Question: I am attempting to extract the partition values from the 'cld()' function in 'kml' package. The data is longitudinal (5 points) and from 7 tokens. When I use the 'cld()' function, it gives me the partitions in a plot where I can see the lines (red and green in the plot). However, I want to find a way (specifically, a line code) that allows me to extract the x,y coordinates of these two lines, which will later be used for analysis and plotting somewhere else. For example, the y-coordinates for the red line are: 'c(74, 79, 78, 80, 79)'. Here I give the code and the plot generated.
'''
#Code
library(kml)
points = rep(1:5, 7)
values = c(92.33181,90.34771,90.16533,89.54722,89.30509,85.27513,85.84612,83.80208,82.08371,82.65119,
81.36381,83.33078,82.72064,83.22167,82.39488,82.58548,82.54190,79.45408,78.29970,77.89541,
64.91261,77.20562,79.44067,82.22554,81.84798,87.33230,86.07741,88.16766,87.85872,87.23672,
83.27685,82.20176,85.21291,84.76475,84.23799)
tokens = rep(1:7, each = 5)
df = data.frame(points, values, tokens)
#clustering of the data
df.cluster <- reshape(df, timevar="points", idvar="tokens", direction="wide")
names(df.cluster) <- c("id", paste("t", 1:(ncol(df.cluster)-1)))
df.cluster.cld <- cld(df.cluster)
kml(df.cluster.cld, nbClusters=2, nbRedrawing=1)
#plot
choice(df.cluster.cld)
'''

All I can see is this when I inspect the element 'df.cluster.cld', but it does not seem to show what I am looking for.
'''
print(df.cluster.cld)
~~~ Class: ClusterLongData ~~~
~ Sub-Class: LongData ~
~ idAll = [7] 1 2 3 4 5 6 7
~ idFewNA = [7] 1 2 3 4 5 6 7
~ varNames = [1] V
~ time = [5] 1 2 3 4 5
~ maxNA = [1] 3
~ reverse = [2x1]
- mean = 0
- SD = 1
~ traj = [7x5] (limited to 5x10) :
t1 t2 t3 t4 t5
1 92.33181 90.34771 90.16533 89.54722 89.30509
2 85.27513 85.84612 83.80208 82.08371 82.65119
3 81.36381 83.33078 82.72064 83.22167 82.39488
4 82.58548 82.54190 79.45408 78.29970 77.89541
5 64.91261 77.20562 79.44067 82.22554 81.84798
... ...
~ Sub-Class: ListPartition ~
~ criterionActif = Calinski.Harabatz
~ initializationMethod = kmeans-
~ sorted = TRUE
~ criterion values (Calinski.Harabatz):
- c2 : 4.851811
'''
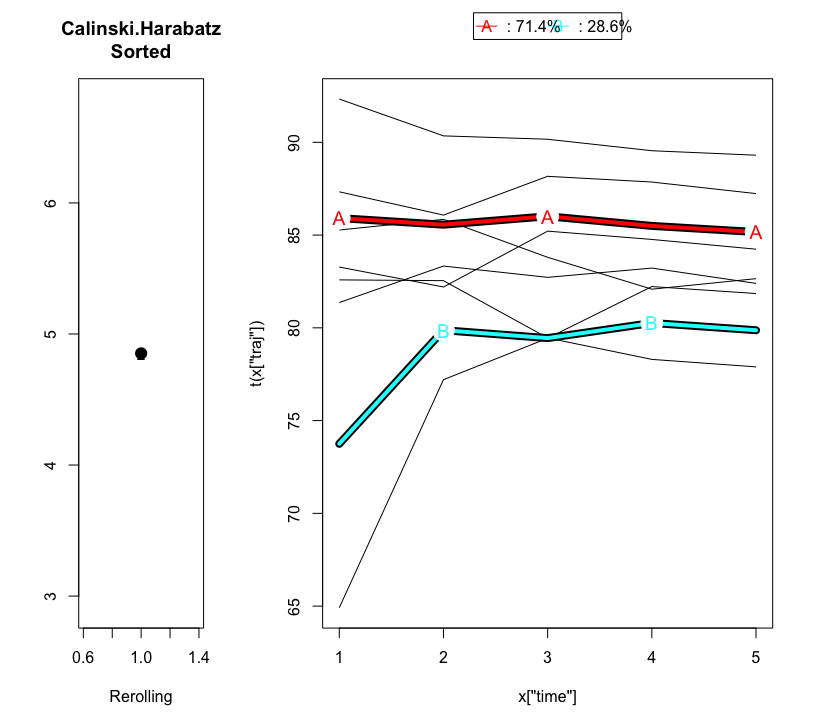
Answer: I was trying to do the same (extracting the mean trajectories for the clusters) and looking at the code of the function that plots the trajectories (the plot you show in your question), I got the line that does exactly that. In case it's still useful, here is the code:
'''
# Substitute the 'c2' for the number of clusters in your case
# 1 in the second argument is the number of the partition you're looking at
mean.trajectories <- calculTrajMean(df.cluster.cld["traj"], df.cluster.cld['c2'][[1]]['clusters'])
'''
calculTrajMean is a function within the 'kml' package, I just did not know how to relate it with extracting the trajectories from my clusters. The idea was to look the code of the plot function within the 'kml' package, which calls another function, which calls the function plotTrajMeans from the 'longitudinal' package and the line was there.
What you get is a matrix with nrow=number of clusters and ncol=number of time points of your trajectories.
Hope that helps!